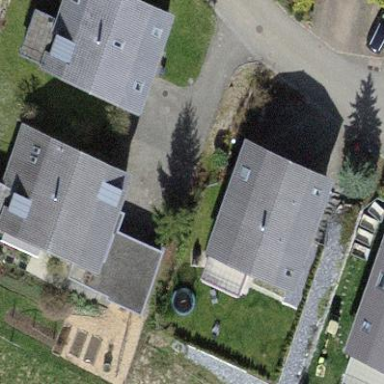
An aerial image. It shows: House with gambrel roof shape.